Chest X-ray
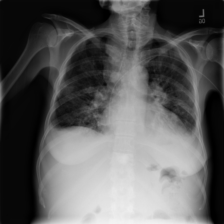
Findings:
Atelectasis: negative
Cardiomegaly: negative
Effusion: positive
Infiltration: positive
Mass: negative
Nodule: negative
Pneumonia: negative
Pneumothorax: negative
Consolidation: negative
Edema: negative
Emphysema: negative
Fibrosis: negative
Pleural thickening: negative
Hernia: negative